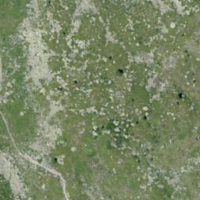
EUNIS habitat code: 26
Species observed at this site:
Gymnadenia rhellicani